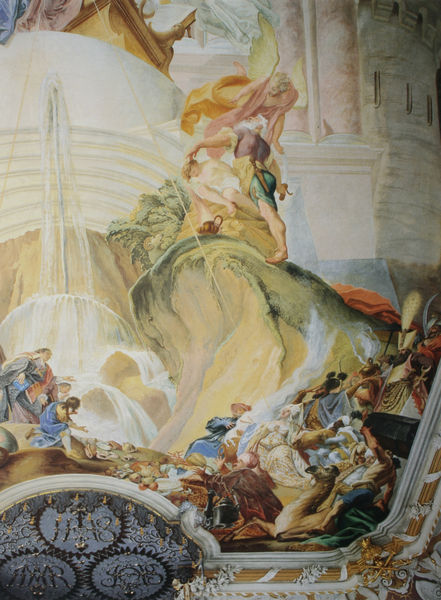
Titel: Die Menschwerdung des Herrn - Die Asienecke mit der "Asia"
Künstler: Cosmas Damian Asam
Standort: Ingolstadt
Institution: Oratorium "Maria de Victoria"
Schlagwörter: blau, feder, felsen, flügel, gemälde, gott, himmel, wasser, weiß, wolken, frauen, gelb, grün, menschen, ocker, bewegung, bunt, hell, kleid, licht, pastell, säule, säulen, gebäude, rot, tuch, muster, architektur, barock, bild, gewässer, kirche, gold, decke, rosa, brunnen, fliegen, turm, engel, springbrunnen, figuren, kuppel, treppe, kartusche, dekor, stuck, foto, leiber, buch, burg, strahlen, schweben, schnörkel, religiös, deckengemälde, fresko, geistlich, fresco, aufstieg, babel, palais, kamel, rocaille, menschne, butn, helle farben, fragonard, turmbau, unrat, deckenfresko, secke, besteigen, alice im wunderland, erklimmen